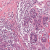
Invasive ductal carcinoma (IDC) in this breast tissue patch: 1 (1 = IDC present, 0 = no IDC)